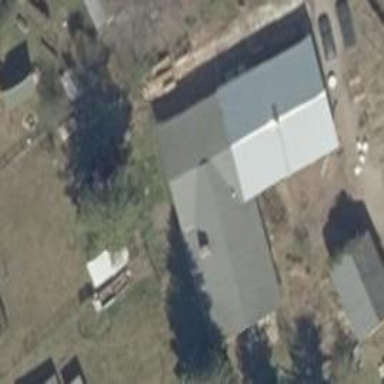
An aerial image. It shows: Detached building.